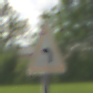
Verkehrszeichen: KurveLinks
Umgebung: Outdoor, RoadRail
Tageszeit: Midday
Wetter: PartlyCloudy
Licht: Natural
Jahreszeit: NotSpecified
Kontrast: HighContrast